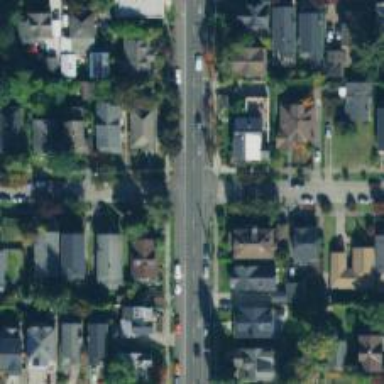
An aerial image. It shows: Residential road with separate sidewalk.